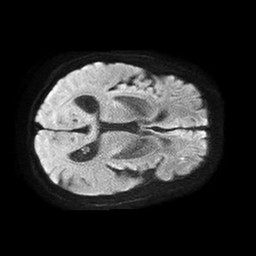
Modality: TRACE
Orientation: axial
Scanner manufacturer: philips
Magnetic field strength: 1.5 T
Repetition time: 4.6 s
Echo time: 0.08631 s